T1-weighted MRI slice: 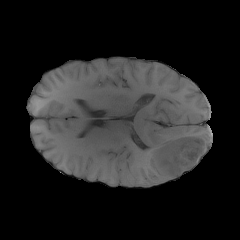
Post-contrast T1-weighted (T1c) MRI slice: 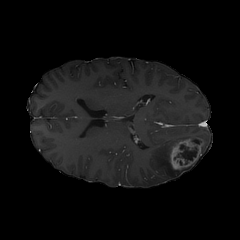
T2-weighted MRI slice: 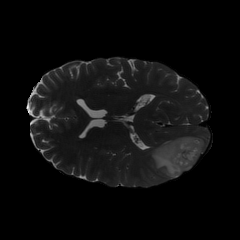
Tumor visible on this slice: yes